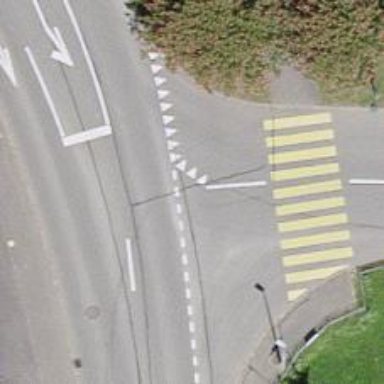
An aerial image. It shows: Road with "give way" sign.